九年级 · 画法几何学
(本小题8.0分)

如图, $\odot O$ 的直径 $A B=12, A M 、 B N$ 是 $\odot O$ 的切线, 在 $A M$ 上取一点 $D$ ( $D$ 与 $A$ 不重合), $D E$ 切 $\odot O$ 于 $E$, 且 $D E$ 与 $B N$ 交于 $C$ 点,

(1)求证: $O D \perp O C$;

(2)设 $A D=x, B C=y$, 求出 $y$ 关于 $x$ 的函数关系式, 并指出是何种函数.
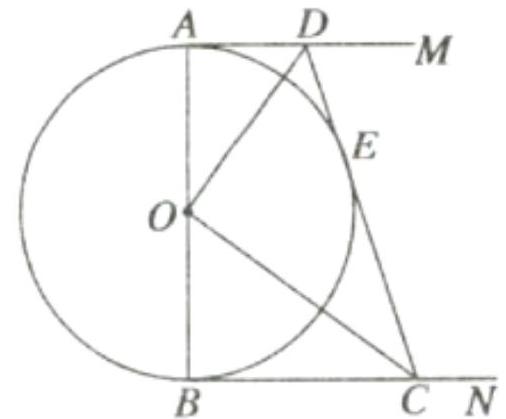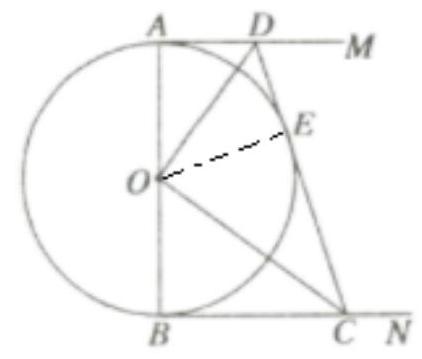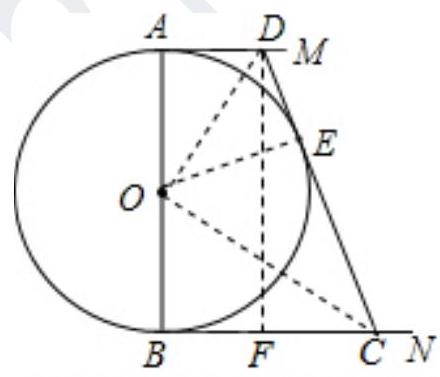
答案: 解: (1)证明: 连结 $O E$,

$\because A M 、 C D$ 是 $\odot O$ 的切线,

$\therefore \angle O A D=\angle O E D=90^{\circ}, A D=D E$,

在 $R t \triangle A D O$ 和 $R t \triangle E D O$ 中

$$
\left\{\begin{array}{l}
A D=E D \\
O D=O D^{\prime}
\end{array}\right.
$$

$\therefore R t \triangle A D O \cong R t \triangle E D O$,

$\therefore \angle A O D=\angle D O E$,

$\because B N 、 C D$ 也是 $\odot O$ 的切线,

$\therefore \angle O E C=\angle O B C=90^{\circ}, C E=C B$,

在 $R t \triangle O E C$ 和 $R t \triangle O B C$ 中

$$
\left\{\begin{array}{l}
C E=C B \\
O C=O C^{\prime}
\end{array}\right.
$$

$\therefore R t \triangle O E C \cong R t \triangle O B C$,

$\therefore \angle B O C=\angle E O C$,

$\therefore \angle D O C=\angle D O E+\angle E O C=\frac{1}{2}(\angle A O E+\angle E O B)=90^{\circ}$,

$$
\therefore O D \perp O C \text {; }
$$

(2)如图, 作 $D F \perp B N$ 交 $B C$ 于 $F$, 设 $A D=x, B C=y$,

$\because A M 、 B N$ 与 $\odot O$ 切于点定 $A 、 B$,

$\therefore A B \perp A M, A B \perp B N$.

又 $\because D F \perp B N$,
$\therefore \angle B A D=\angle A B C=\angle B F D=90^{\circ}$,

$\therefore$ 四边形 $A B F D$ 是矩形,

$\therefore B F=A D=x, D F=A B=12$,

$\because B C=y$

$\therefore F C=B C-B F=y-x$

$\because D E$ 切 $\odot O$ 于 $E$,

$\therefore D E=A D=x, C E=B C=y$,

则 $D C=D E+C E=x+y$ ，

在Rt $\triangle D F C$ 中，

由勾股定理得: $(x+y)^{2}=(y-x)^{2}+12^{2}$,

整理为: $y=\frac{36}{x}$,

$\therefore y$ 与 $x$ 的函数关系式是 $y=\frac{36}{x}$, 是反比例函数.

【解析】此题考查了切线的性质, 切线长定理, 直角三角形全等的判定与性质, 勾股定理, 函数关系式等.

(1)可先连接 $O E$, 根据切线长定理, 切线性质可证明 Rt $\triangle A D O \cong R t \triangle E D O$ 和 Rt $\triangle O E C \cong R t \triangle O B C$,进而得到角的关系得到 $\angle A O D=\angle D O E, \angle B O C=\angle E O C$, 进而得到 $O D \perp O C$;

(2)根据切线长定理得到 $B F=A D=x, C E=C B=y$, 则 $D C=D E+C E=x+y$, 在直角 $\triangle D F C$ 中根据勾股定理, 就可以求出 $y$ 与 $x$ 的关系.